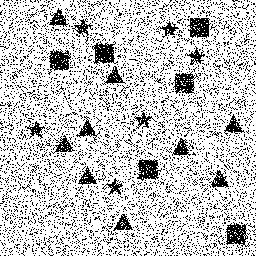
Squares: 6
Triangles: 9
Stars: 6
Total shapes: 21